Question: In the process of trying to get my project running on Gradle I have installed and setup Gradle for my new project.
My problem is that I keep getting an error . I've run 'gradle setupBuild' and the files seem correct, but when running in Android Studio it won't stop the error.
Here's a screenshot of what I'm getting:

So I'm wondering how to add Gradle backing to the project within Android Studio if the project is already in there.
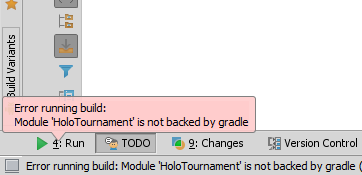
Answer: I have yet to find a good solution within Android Studio, but this has worked for me on several projects:
1. Close the project in Android Studio (so it doesn't open the project automatically in later steps) and then close Android Studio
2. Clean the project (delete the ".idea" and "build" folders, .iml files, etc.) so you only have the source files remaining
3. Set up gradle by adding the appropriate settings.gradle and build.gradle files (test your setup using the command line)
4. Open Android Studio and choose "Import project" and choose to use Gradle as the external model
5. Pick your settings.gradle file as the Gradle project
6. [Optional] Set your "Gradle home" folder (so the text turns black instead of gray). Earlier versions of Android Studio caused problems for me if I didn't do this. Make sure you use Gradle 0.1.10 or newer (earlier versions do not work with the current Gradle build tools).
Also, remember to use the latest version of the Gradle build tools. If you want, you can setup Gradle to use the most recent version like this:
'''
buildscript {
repositories {
mavenCentral()
}
dependencies {
classpath 'com.android.tools.build:gradle:1.1.0'
}
}
'''